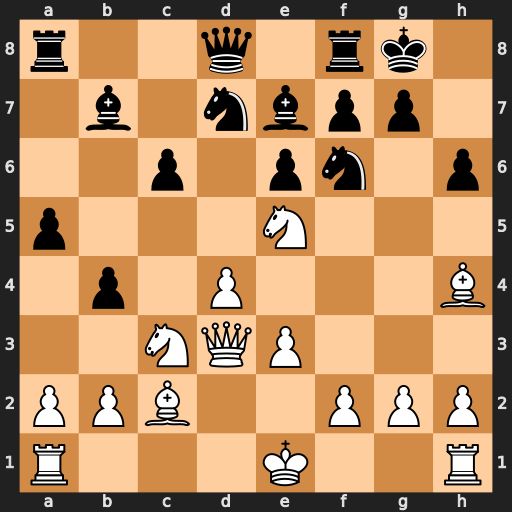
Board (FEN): r2q1rk1/1b1nbpp1/2p1pn1p/p3N3/1p1P3B/2NQP3/PPB2PPP/R3K2R
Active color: w
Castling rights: KQ
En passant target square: -
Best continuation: Nxd7 Qxd7 Bxf6